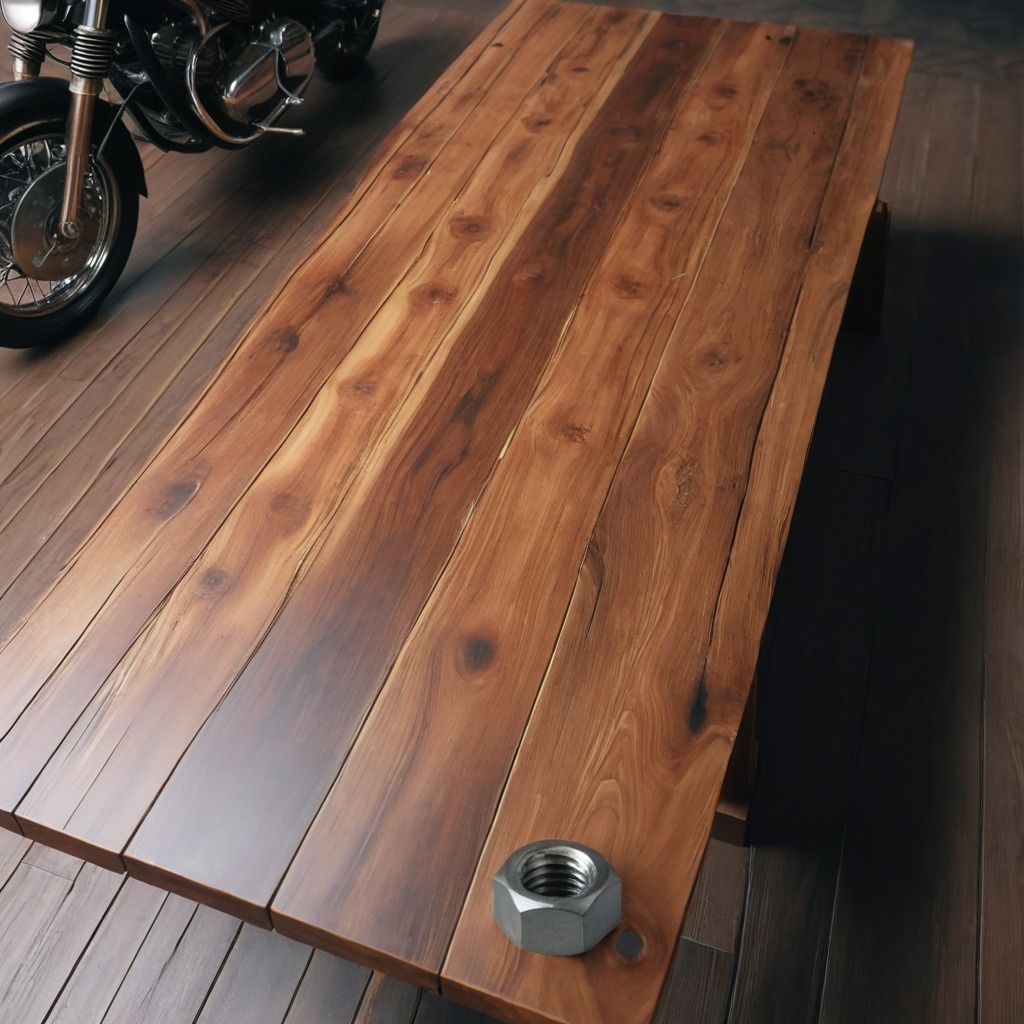
A metal nut is lying on the wooden table in the vintage motorcycle garage.